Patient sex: M
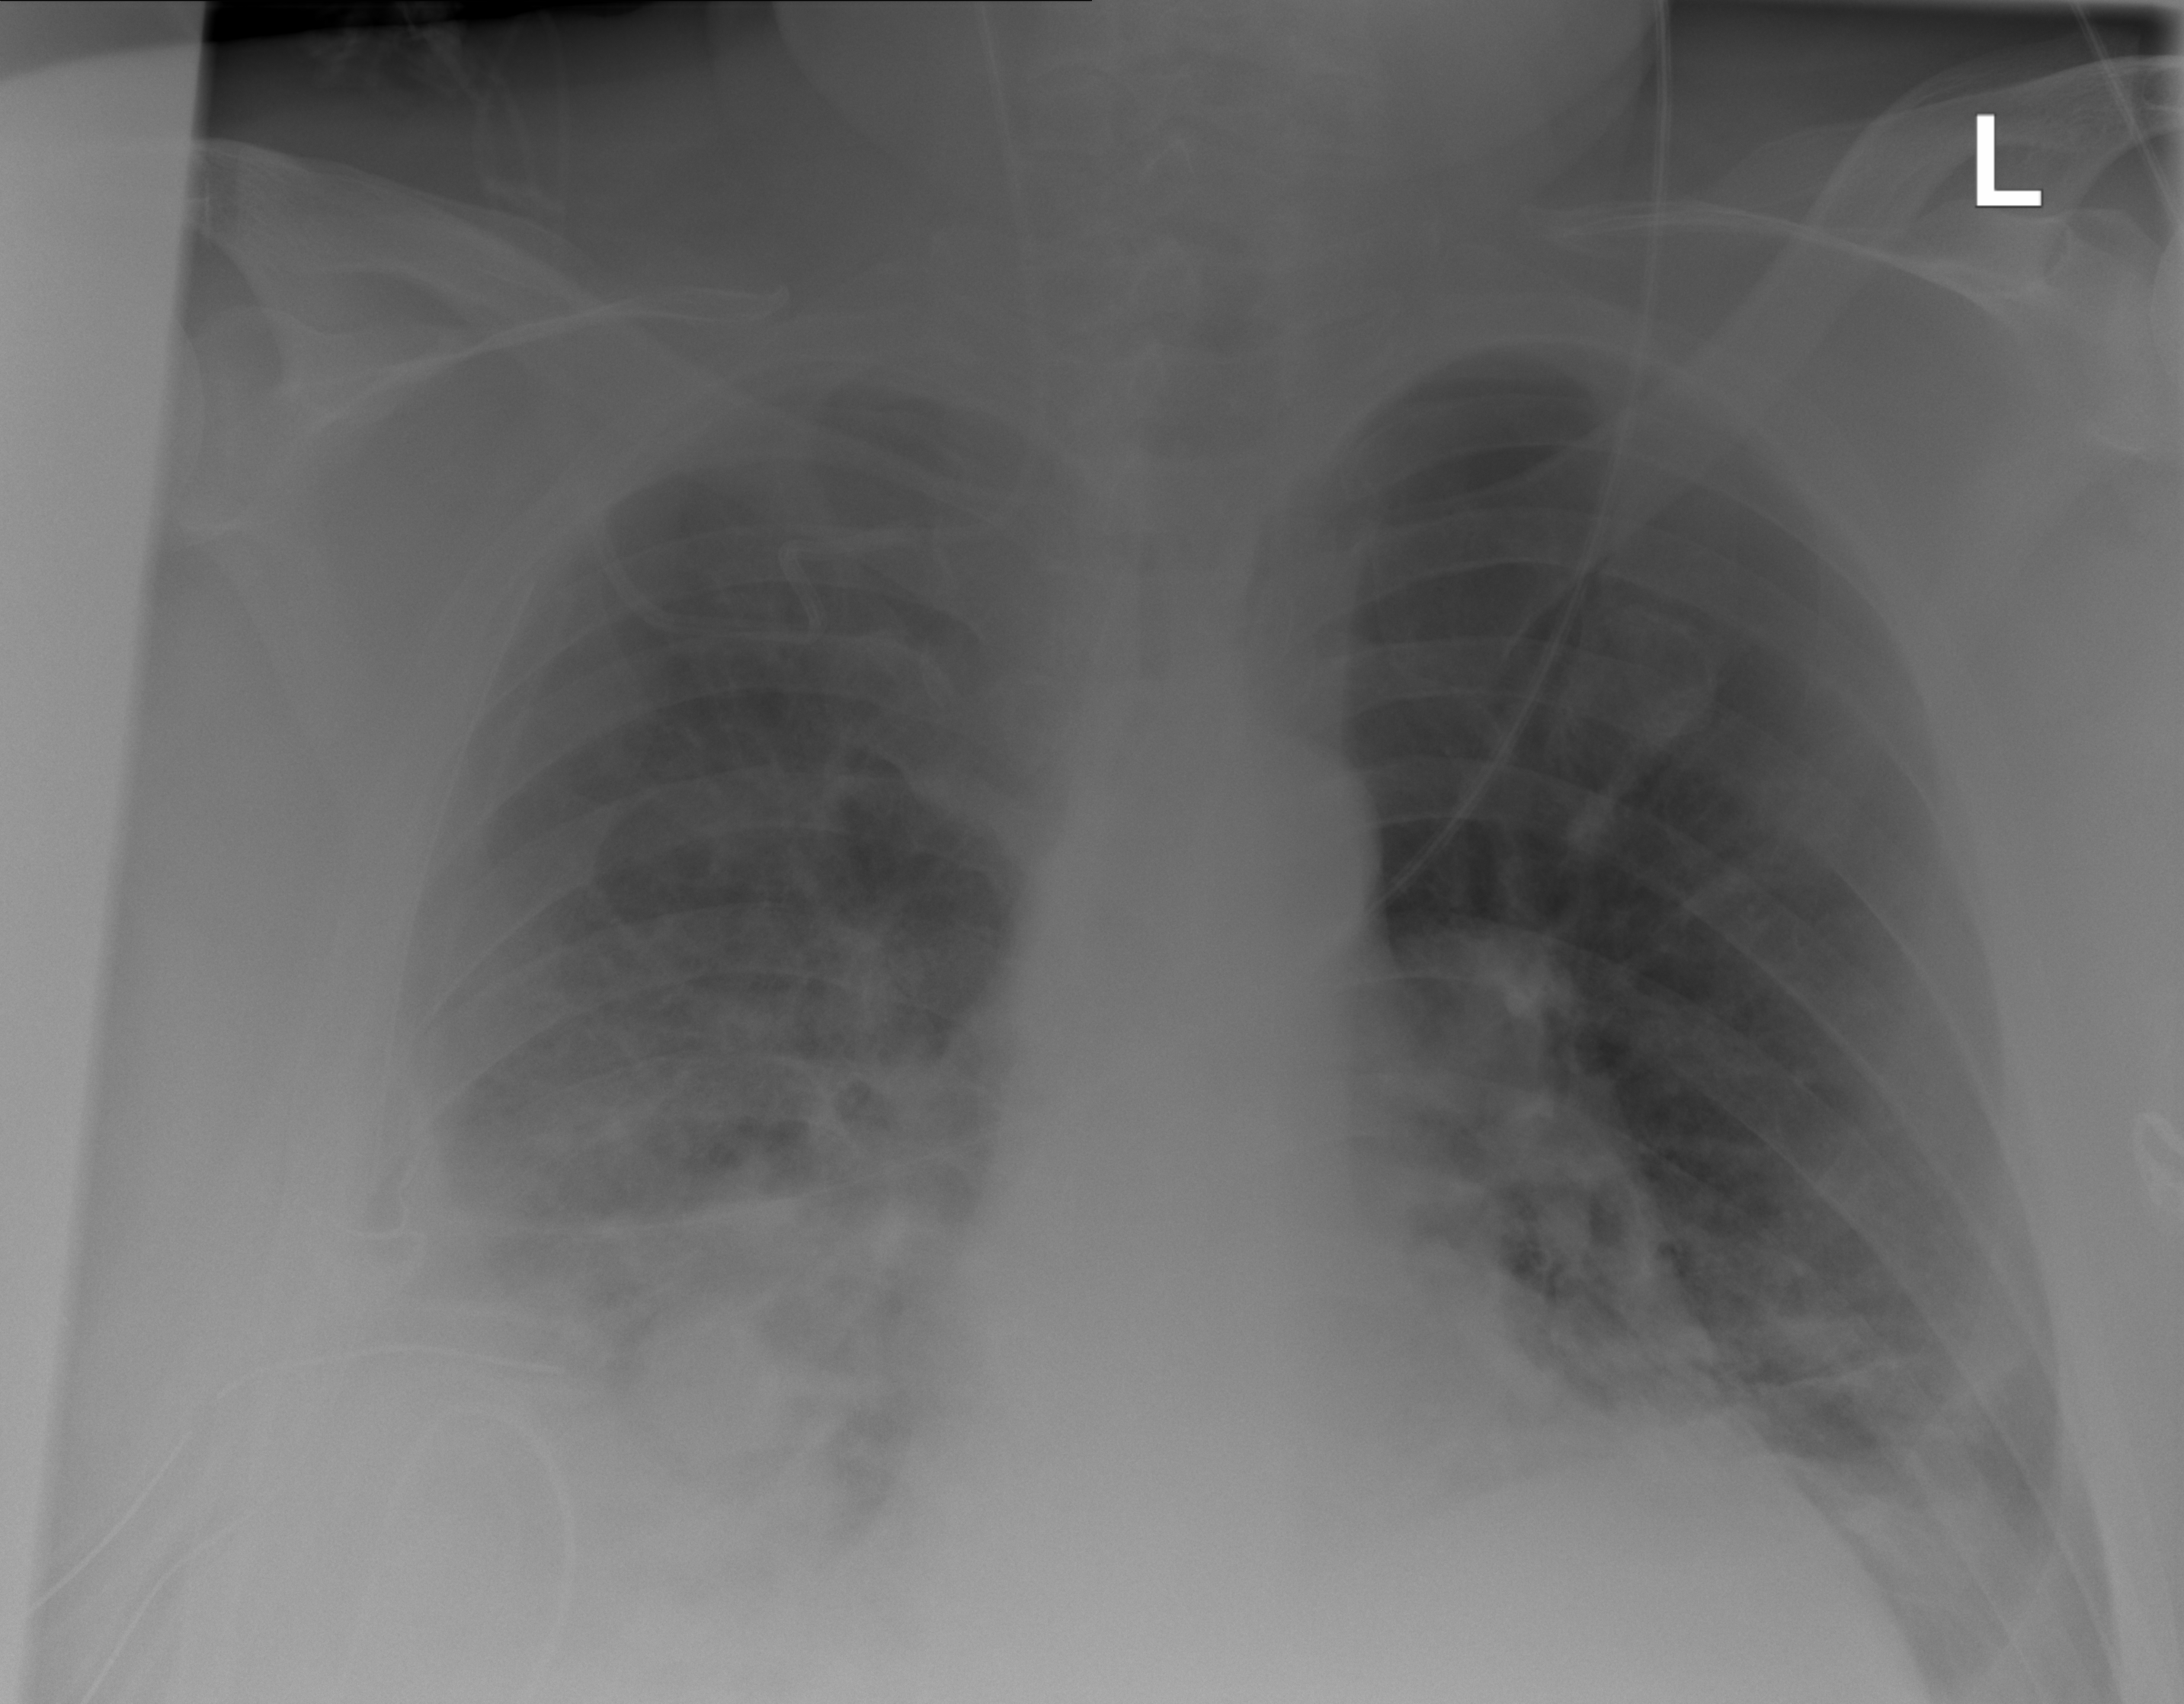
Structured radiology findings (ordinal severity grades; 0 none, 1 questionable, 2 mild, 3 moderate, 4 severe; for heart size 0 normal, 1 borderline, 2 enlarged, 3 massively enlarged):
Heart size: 2
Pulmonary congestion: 2
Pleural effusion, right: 3
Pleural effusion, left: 0
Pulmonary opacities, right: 0
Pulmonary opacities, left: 0
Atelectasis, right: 3
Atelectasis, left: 2